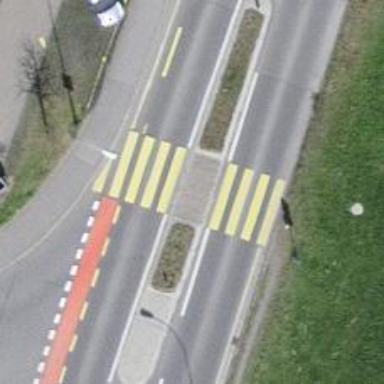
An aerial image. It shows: Footway with zebra crossing.